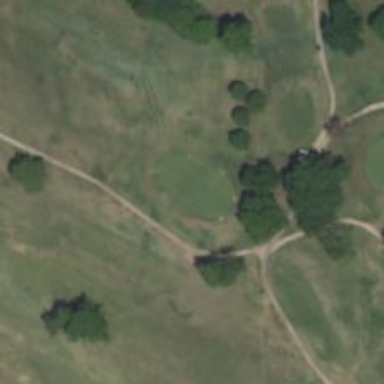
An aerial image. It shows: Golf hole.